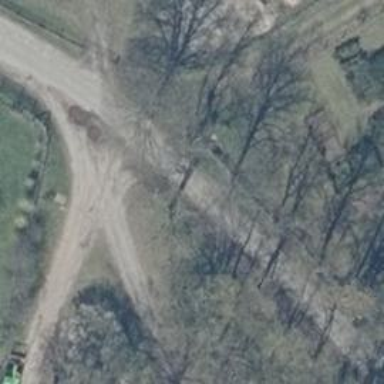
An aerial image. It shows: Tertiary road.